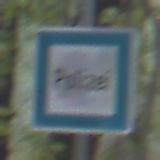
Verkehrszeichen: Polizei
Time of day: SunriseSunset
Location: Outdoor (Nature)
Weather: NotSpecified
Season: Autumn
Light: Natural